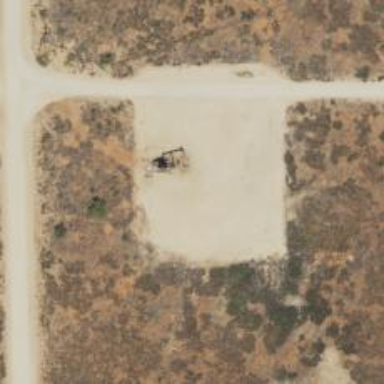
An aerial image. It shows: Petroleum well.